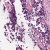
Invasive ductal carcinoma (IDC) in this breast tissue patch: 0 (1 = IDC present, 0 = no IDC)